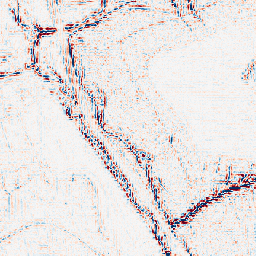
Category: wavelet
Decomposition family: wavelet_dwt
Decomposition parameters: wavelet: db2
level: 2
Upsampling method: area
Upsampling parameters: scale: 2
Upsampling scale: 2